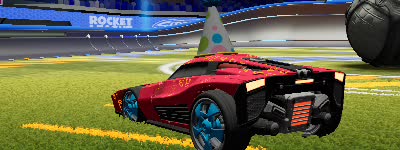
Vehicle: breakout